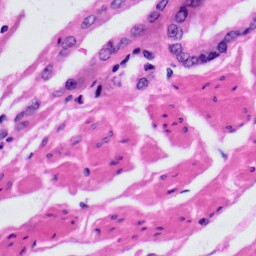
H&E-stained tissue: Prostate